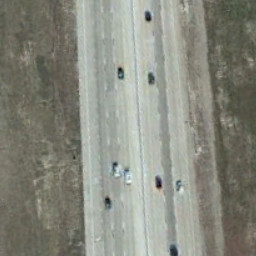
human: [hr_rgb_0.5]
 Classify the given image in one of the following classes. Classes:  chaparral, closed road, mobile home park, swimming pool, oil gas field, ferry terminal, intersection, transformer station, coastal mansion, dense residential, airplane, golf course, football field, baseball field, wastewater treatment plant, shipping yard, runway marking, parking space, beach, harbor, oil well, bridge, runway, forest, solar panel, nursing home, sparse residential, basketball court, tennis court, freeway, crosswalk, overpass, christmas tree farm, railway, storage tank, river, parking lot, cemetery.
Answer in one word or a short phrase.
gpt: freeway